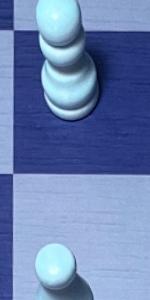
Label: Empty